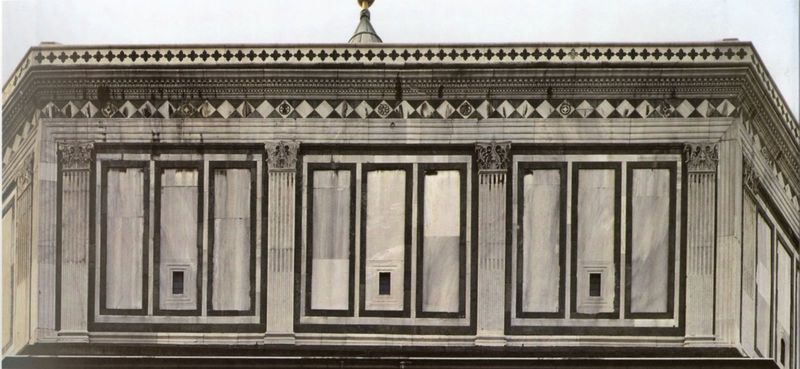
Titel: Baptisterium (Florenz)
Standort: Florenz, Baptisterium (EU - I - Toskana)
Schlagwörter: himmel, weiß, fenster, schwarz, tür, dach, gebäude, muster, ornament, architektur, turm, turmspitze, fassade, pilaster, vorhänge, ornamente, tor, foto, stockwerk, sterne, mosaik, kapitell, fries, quadrate, tore, gesims, scwarz, kanneluren, korinthisch, viereck, vierecke, kassette, bauwerk, gliederung, bauteil, schwaraz, stukk